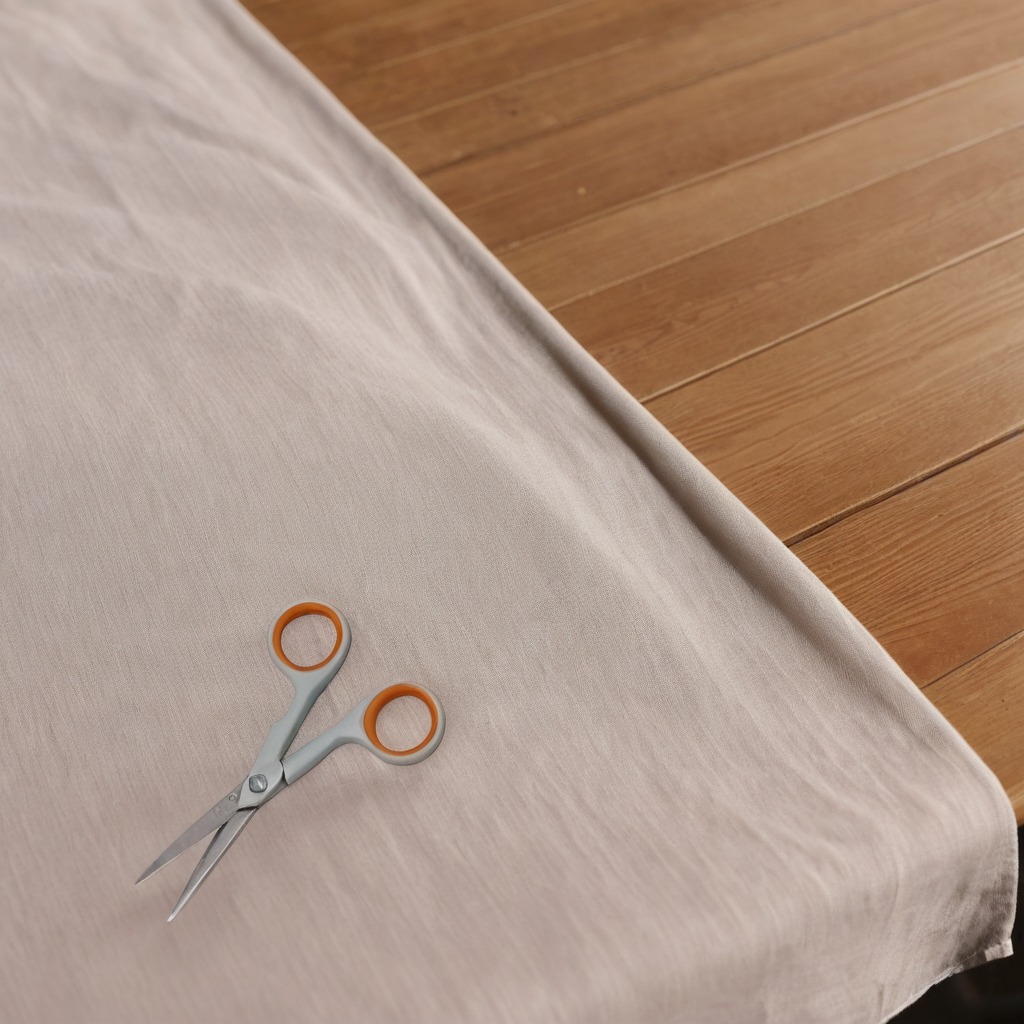
A scissor is lying on the wooden table.